Question: I'm trying to create something like this:

But I just can't get it right. Here is what I have so far: <URL>.
HTML:
'''
<div class="review">
<div class="review-head">
<h2> Batman Arkham Knight Review </h2>
</div>
</div>
'''
CSS:
'''
.review-head {
height: 20em;
background: url(http://www.flickeringmyth.com/wp-content/uploads/2014/03/Arkham-Knight2.jpg) no-repeat center center;
background-size: cover;
}
h2 {
color: white;
vertical-align: center;
}
'''
What am I missing here?
If it matters or not, I'm trying to put the image inside a Bootstrap panel.
Thanks for help!
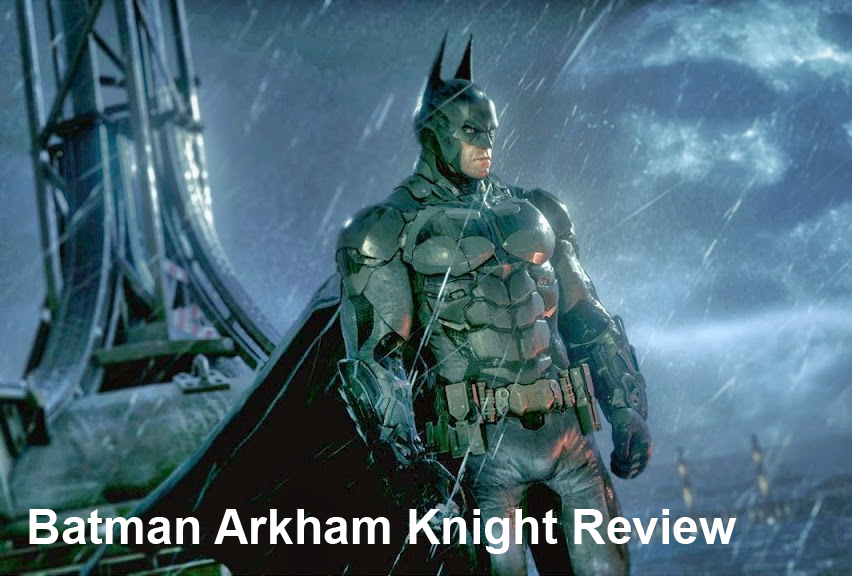
Answer: Give your 'review-head' element a 'position'. This will allow you to position the 'h2' within it.
'''
.review-head {
height: 20em;
background: url(http://www.flickeringmyth.com/wp-content/uploads/2014/03/Arkham-Knight2.jpg) no-repeat center center;
background-size: cover;
position: relative;
}
h2 {
color: white;
vertical-align: center;
position: absolute;
bottom: 20px;
left: 20px;
}
'''
'''
<div class="review">
<div class="review-head">
<h2> Batman Arkham Knight Review </h2>
</div>
</div>
'''